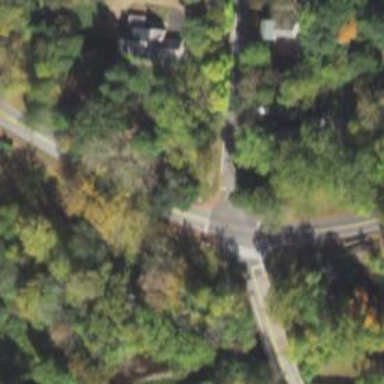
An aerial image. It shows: Marked crossing on footway.